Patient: sex F, age 54
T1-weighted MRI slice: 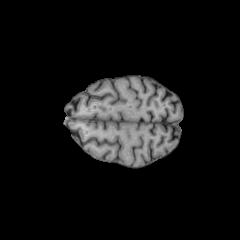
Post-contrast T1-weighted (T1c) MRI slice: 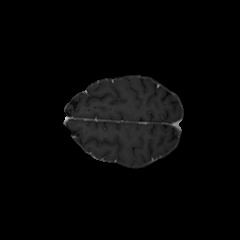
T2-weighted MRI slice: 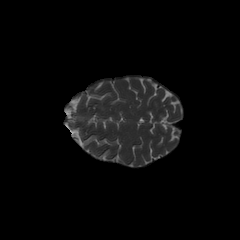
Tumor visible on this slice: no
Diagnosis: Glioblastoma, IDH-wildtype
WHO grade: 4